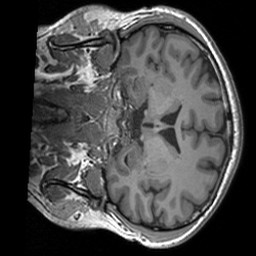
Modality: T1w
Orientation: coronal
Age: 33
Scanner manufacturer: siemens
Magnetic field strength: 3 T
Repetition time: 1.9 s
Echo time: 0.00252 s